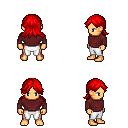
a pixel art fantasy rpg character, male body template, human, tanned skin, maroon long-sleeve shirt, white pants, red loose hair, four views (front, back, left, right), 2x2 character sprite sheet, small pixel art, hard edges, no anti-aliasing